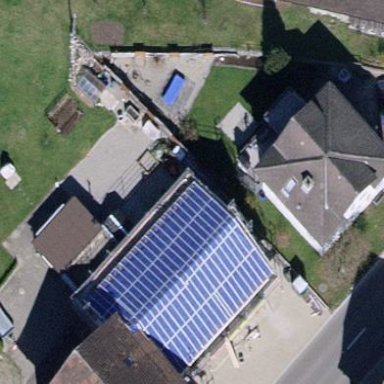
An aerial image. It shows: Solar power generator using photovoltaic method with solar photovoltaic panel types.